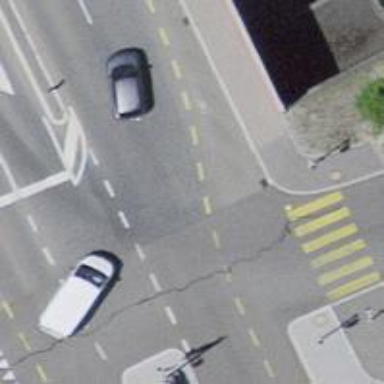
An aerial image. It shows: Secondary link road with asphalt surface.